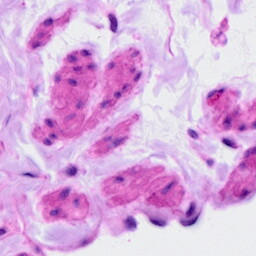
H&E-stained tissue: Ovarian